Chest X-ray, AP view. Patient: 32 years old, sex F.
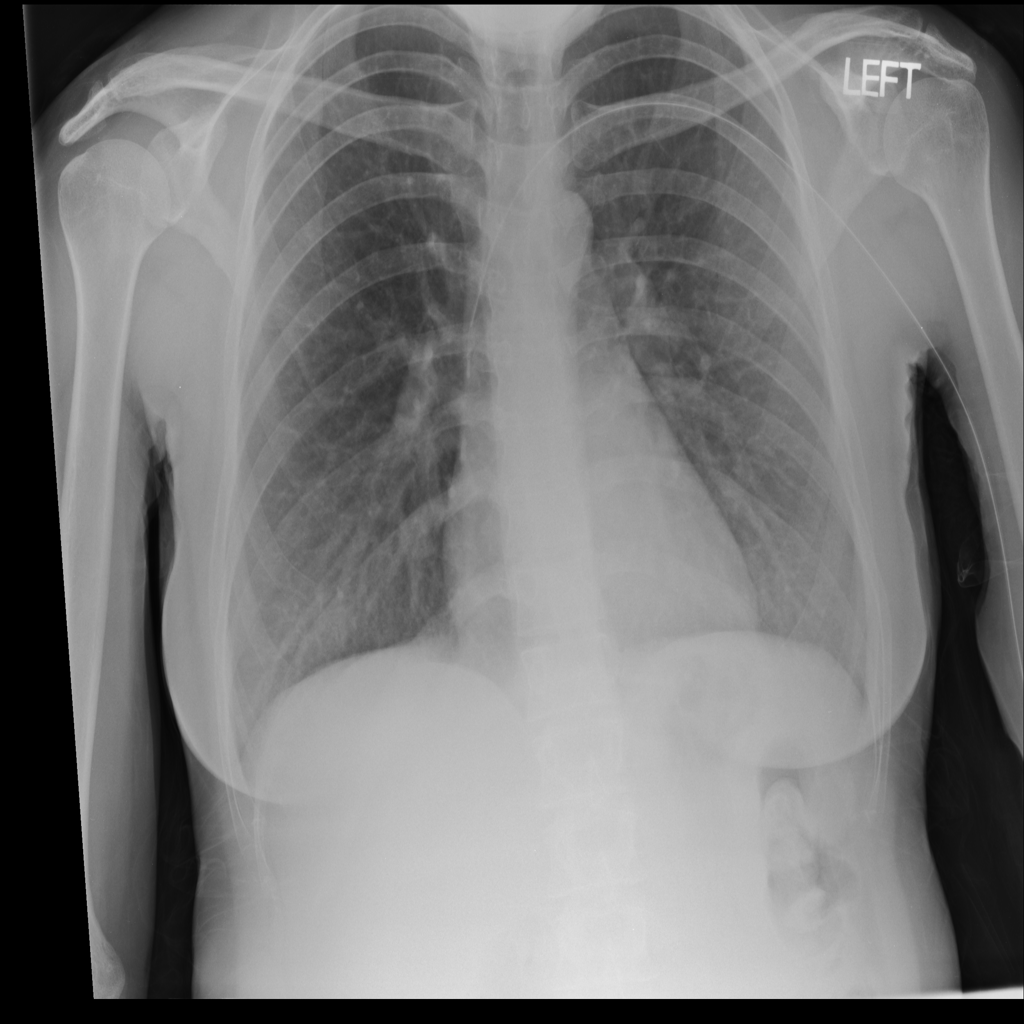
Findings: No Finding